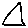
Label: triangle